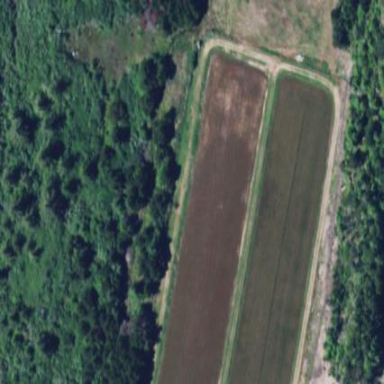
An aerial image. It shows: Farmland with cranberries as the crop.